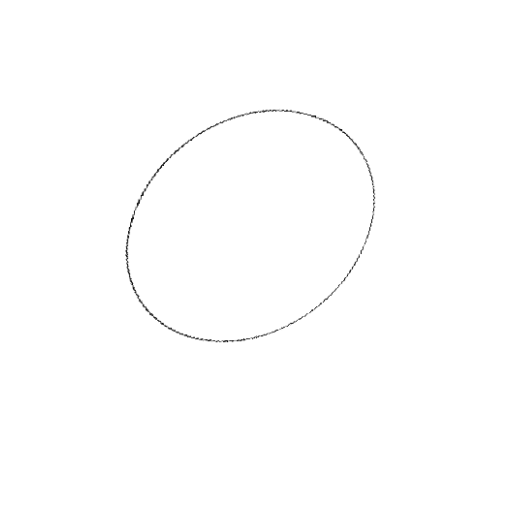
Crossing number: 0